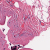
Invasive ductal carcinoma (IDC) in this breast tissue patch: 0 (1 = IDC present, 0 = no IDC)